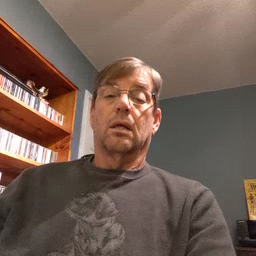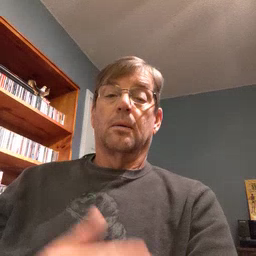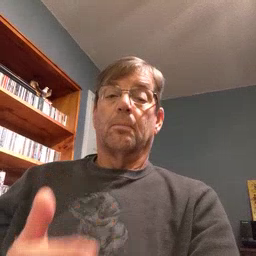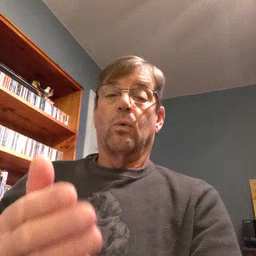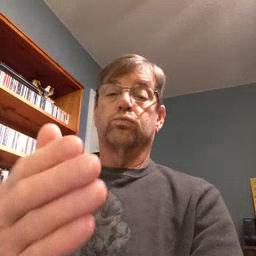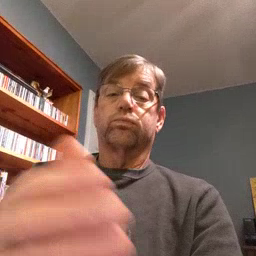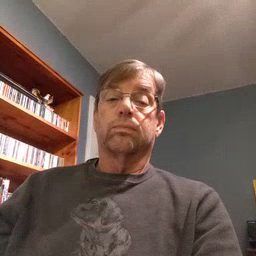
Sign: boat